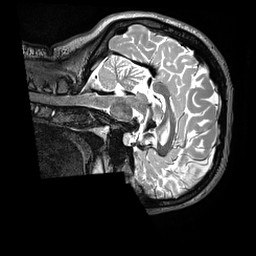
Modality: T2w
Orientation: sagittal
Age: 17
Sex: female
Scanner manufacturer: siemens
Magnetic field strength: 3 T
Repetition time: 3.2 s
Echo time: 0.564 s